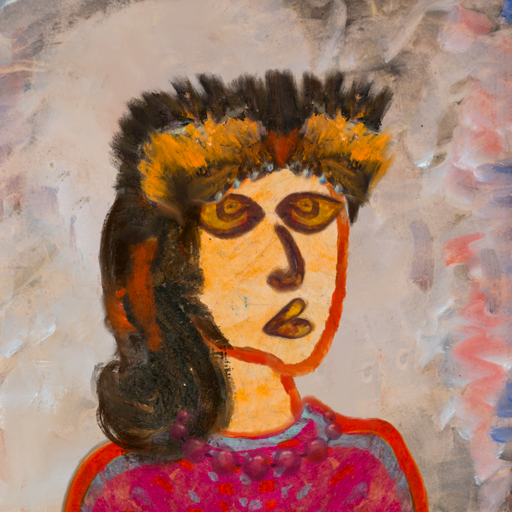
Background: Roy_Bahadur, Head And Neck Side: Experience, Face Side: Comrade, Bust: Sisters, Hair Side: Gypsy_Queen, Head Accessory: Gypsy_Queen, Second Necklace: Blank, Necklace: Irani_2, Baby: Blank